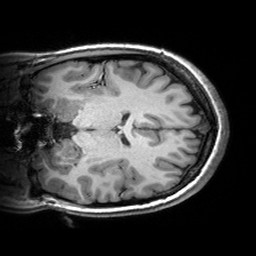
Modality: T1w
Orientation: coronal
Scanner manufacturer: siemens
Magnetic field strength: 3 T
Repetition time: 2.53 s
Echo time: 0.00299 s